Question:
I have a table with duplicated users from different domains. I want to have in a specific cell all the domains a specific user is part of.
Researching and trying to see how I could achieve that, I found TEXTJOIN and IF as a possible option, but for some reason, it is not working as expected. Instead of show only the tied domains, the formula shows all of them and checking how it works it seems like that would be the result it would return.
I wonder if you know what I am missing here?
As you will be able to see in the screenshot, for admin it shows the whole array of results and for operator, it shows nothing. Not sure why it behaves like that.
As expected outcome, considering the attached screenshot I would expect to see in cell F2 only the domains the account admin is part of, so just "aaa". For operator, "ccc".
Appreciate the support in advance.
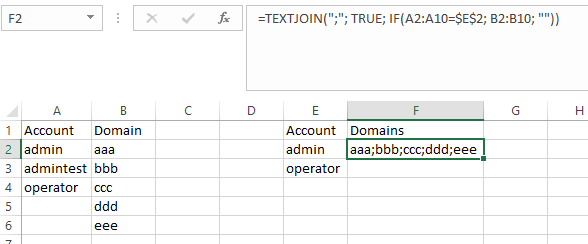
Answer: This should be an array formula. Enter with ++.
<URL>